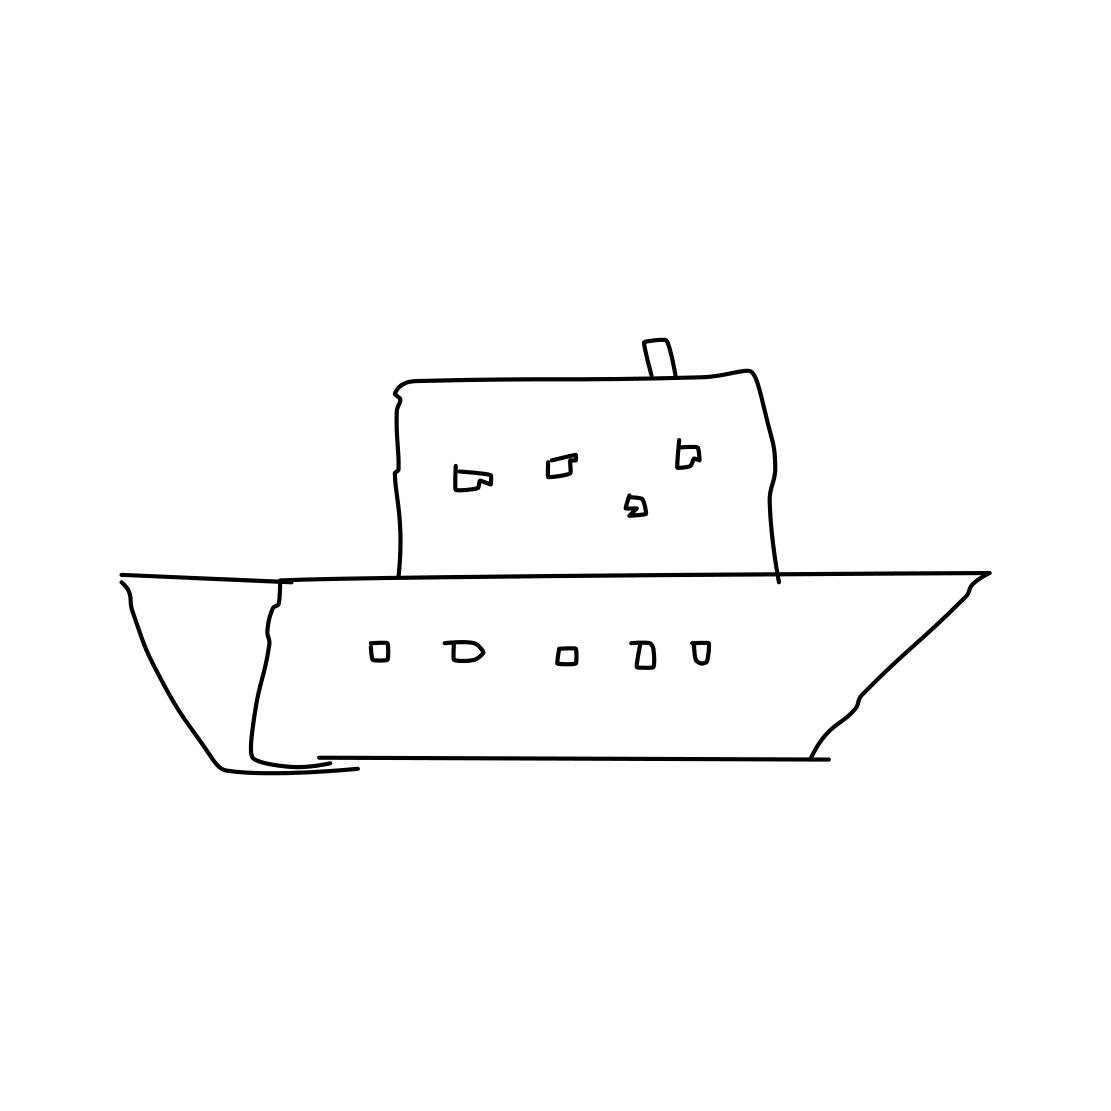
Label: ship